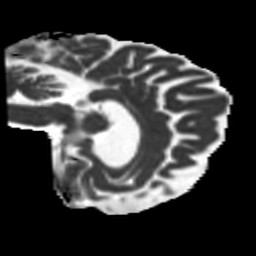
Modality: MD
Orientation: sagittal
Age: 68
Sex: female
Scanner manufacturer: siemens
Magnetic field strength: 3 T
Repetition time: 5.25 s
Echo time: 0.08 s